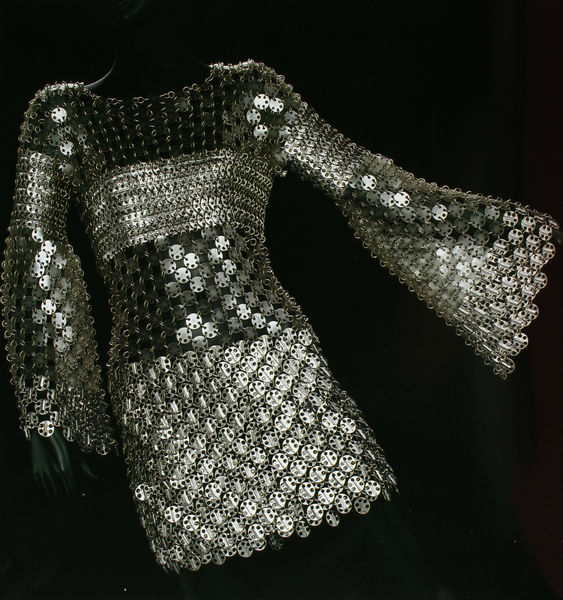
Titel: Kleid
Künstler: Paco Rabanne
Standort: Kyoto (Japan)
Institution: Kyoto Costume Institute
Schlagwörter: baum, blau, mann, weiß, grün, frau, kleid, schwarz, rot, mode, bluse, rahmen, silber, spitze, ärmel, kind, metall, foto, kurz, bande, givenchy, abstrackt, kettenhemd, pailetten, kyoto, pailletten, trompetenärmel, mini, minikleid, brustband, festtagsgewand, plaketten